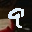
Label: 9